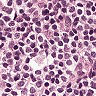
Metastatic tissue present: no